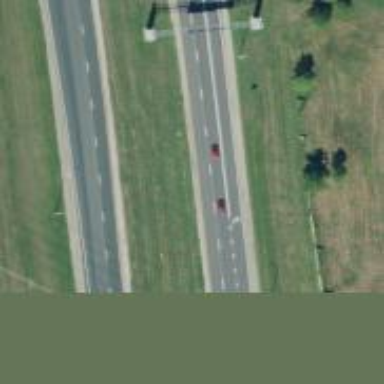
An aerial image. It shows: Motorway junction.